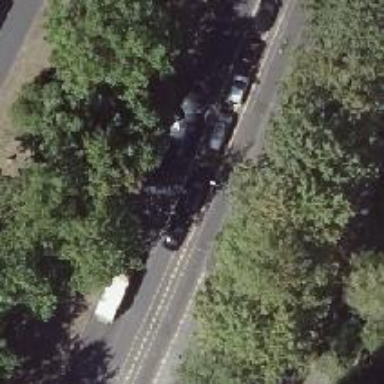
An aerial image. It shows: Secondary road with asphalt surface. The road is dual carriageway with lane for parking on the right side. There is cycleway on the right side separated by kerb.